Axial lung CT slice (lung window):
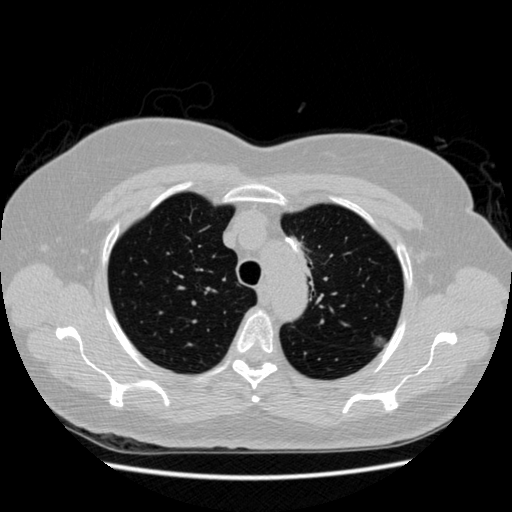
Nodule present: yes
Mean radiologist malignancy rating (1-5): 3.75